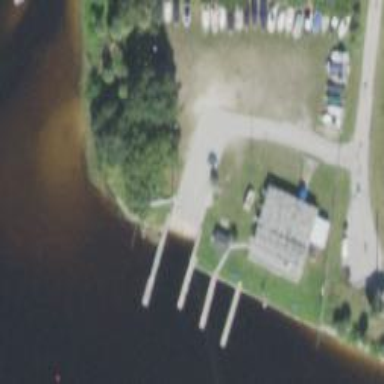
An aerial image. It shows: Slipway on leisure land.